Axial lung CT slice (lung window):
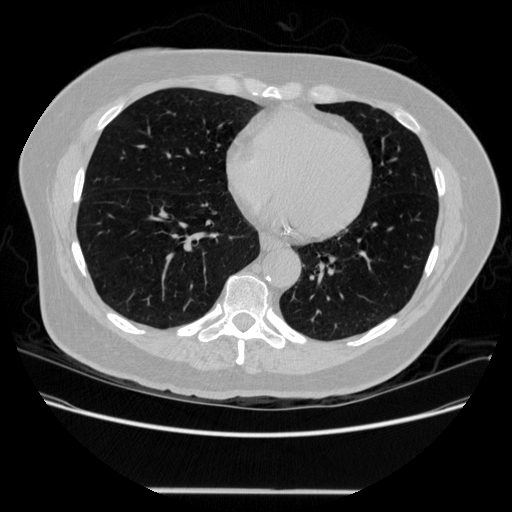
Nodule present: no